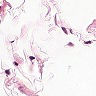
Metastatic tissue present: no